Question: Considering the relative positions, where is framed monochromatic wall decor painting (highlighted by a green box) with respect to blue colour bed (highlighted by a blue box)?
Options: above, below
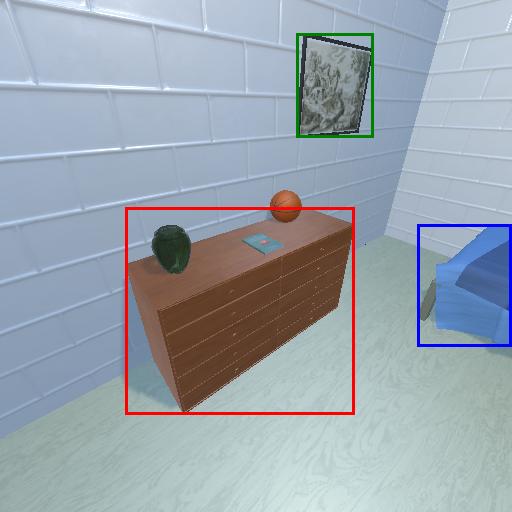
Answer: above